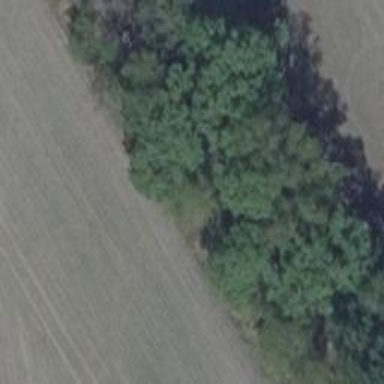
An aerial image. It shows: Hunting stand.